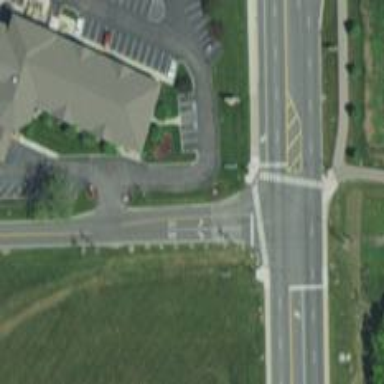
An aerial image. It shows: Uncontrolled crossing at the intersection of cycleway and road.